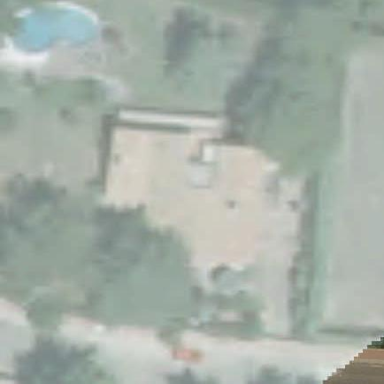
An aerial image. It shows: Part of building.